Question: Anyway to show all the controls of MPMoviePlayerController always.
like below screenshot

Any suggestions please
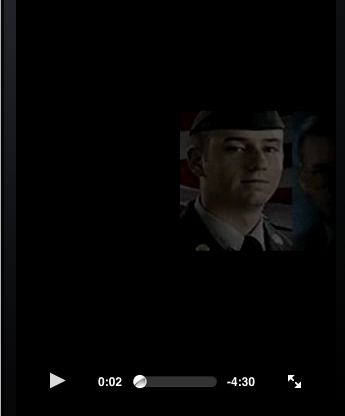
Answer: Look at 'controlStyle' property :
> Controls for an embedded view are
displayed. The controls include a start/pause button, a scrubber bar,
and a button for toggling between fullscreen and embedded display
modes.
> Controls for fullscreen playback are
displayed. The controls include a start/pause button, a scrubber bar,
forward and reverse seeking buttons, a button for toggling between
fullscreen and embedded display modes, a button for toggling the
aspect fill mode, and a Done button. Tapping the done button pauses
the video and exits fullscreen mode.